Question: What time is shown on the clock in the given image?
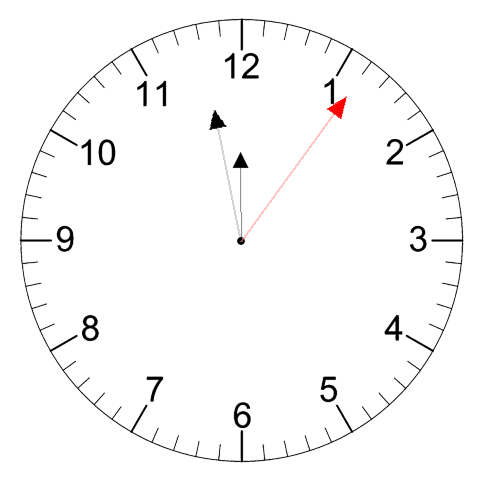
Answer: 11:58:06